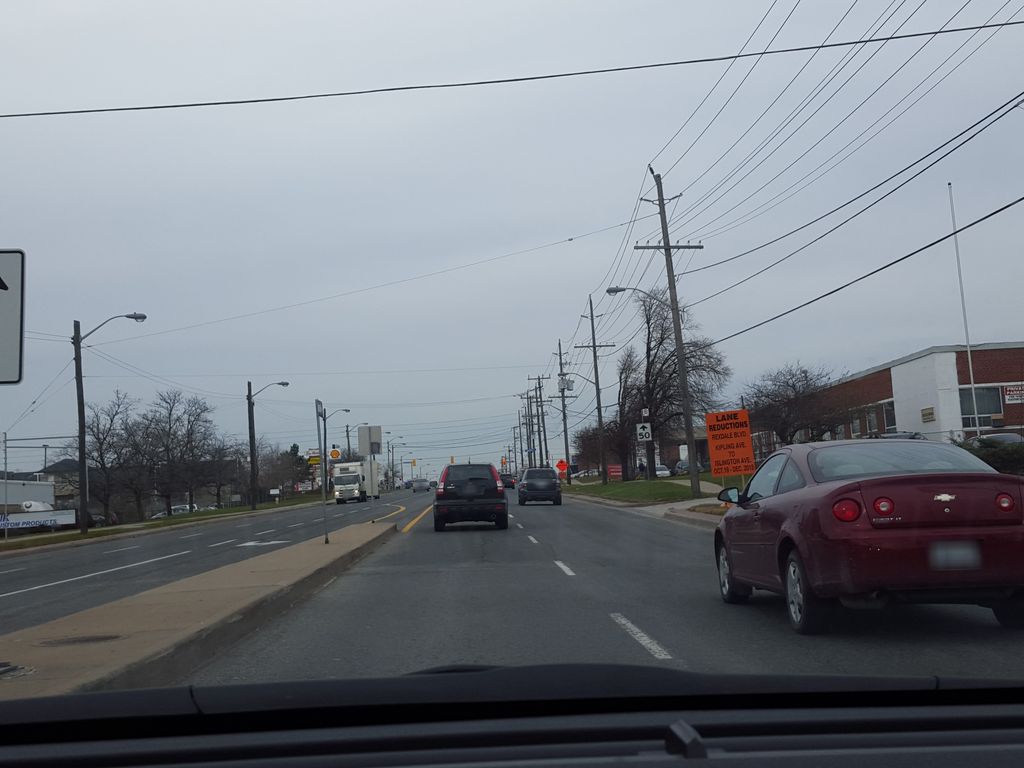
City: toronto